Question: I am looking for a tutorial / sourcecode for a sencha touch list with a model and a store. I am facing some issues with Sencha Touch 2.2.1.
Model:
'''
Ext.define("DeviceAPIFramework.model.OfferModel", {
extend: "Ext.data.Model",
config: {
fields: [
{ name: "description", type: "string" },
{ name: "id", type: "string" }
]
}
});
'''
Store:
'''
Ext.define("DeviceAPIFramework.model.OfferStore", {
extend: "Ext.data.Store",
config: {
storeId: "offerStore",
model:'DeviceAPIFramework.model.OfferModel'
}
});
'''
Controller:
'''
offerStore.add({description: 'test', id: 'my id'});
Ext.ComponentQuery.query('#offersListHomeView')[0].update();
'''
View:
'''
Ext.require("DeviceAPIFramework.model.OfferStore");
var offerStore = Ext.create("DeviceAPIFramework.model.OfferStore");
Ext.define ...........
{
xtype: 'list',
width: Ext.os.deviceType == 'Phone' ? null : 1200,
height: Ext.os.deviceType == 'Phone' ? null : 350,
title: 'test',
itemId: 'offersListHomeView',
store: offerStore,
itemTpl: '{description} {id}'
}
'''
Image:

After executing the code from the controller, a new row gets appended, but also a weird undefined text on the upper left corner of my list. Any suggestions how to fix this issue?
I also don't like the variable offerStore outside the view. If I put it in the controller, the view is nagging.
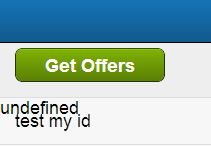
Answer: The undefined is coming from this line:
'''
Ext.ComponentQuery.query('#offersListHomeView')[0].update();
'''
update is decrapted(I wrote it, because I was developing once with an old Sencha Touch version and this update was necessary) and will call setHtml(), because we are passing no arguments it is settings "undefined", which will be shown in our view. In the new sencha version, you can simply delete this line.
I also managed the global store problem with this code in the controller:
'''
launch: function() {
this.offersStore = Ext.create('Ext.data.Store', {
model: 'DeviceAPIFramework.model.OfferModel'
});
Ext.ComponentQuery.query('#offersListHomeView')[0].setStore(this.offersStore);
},
'''